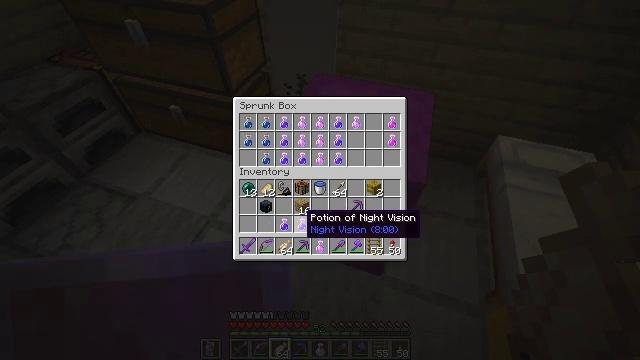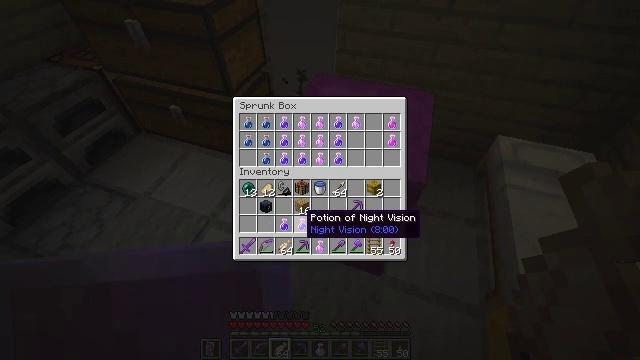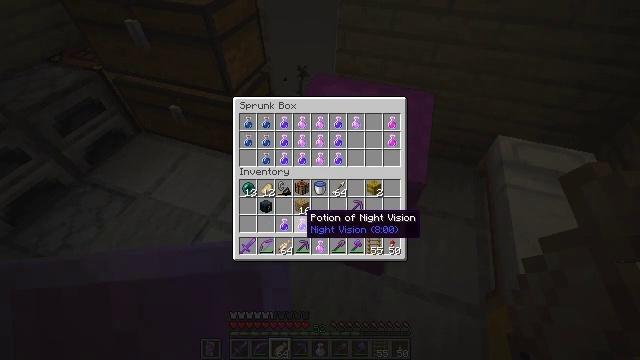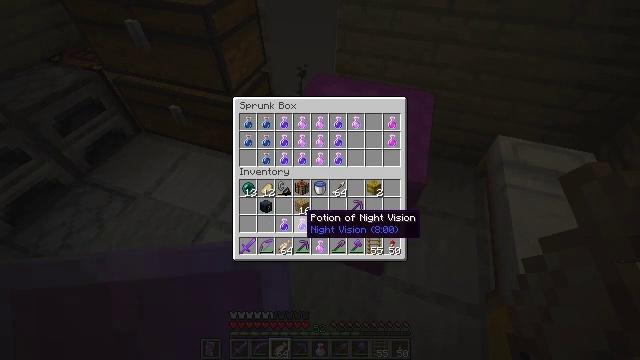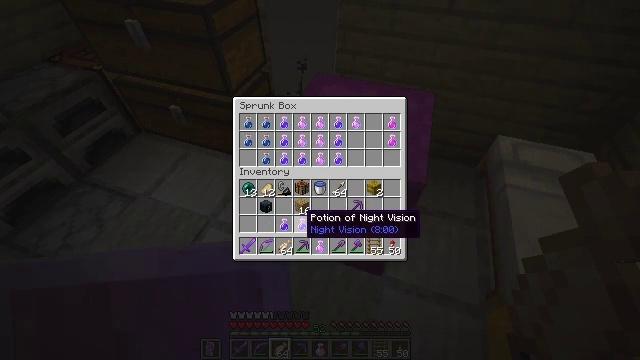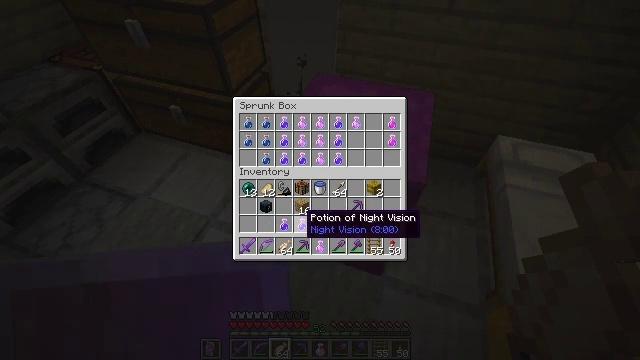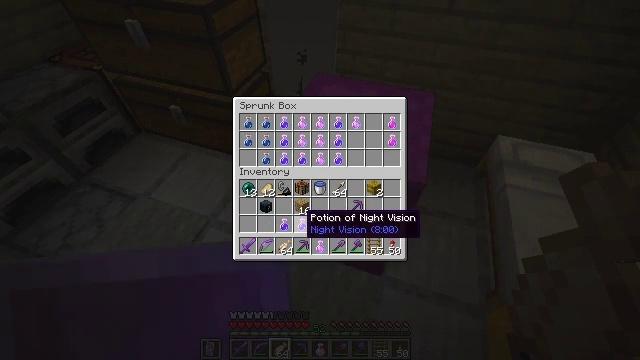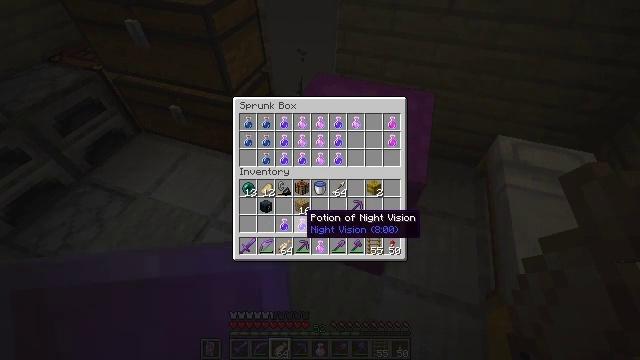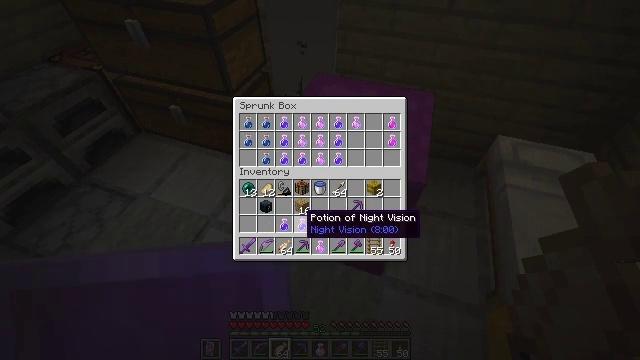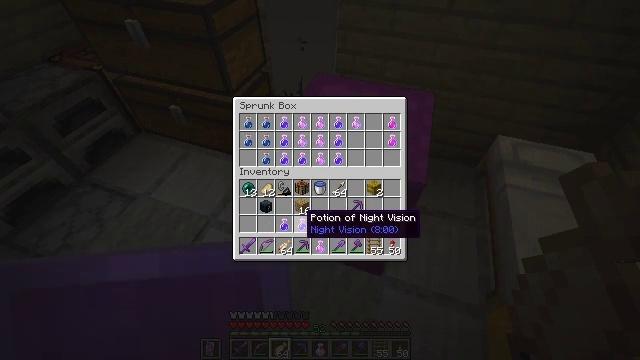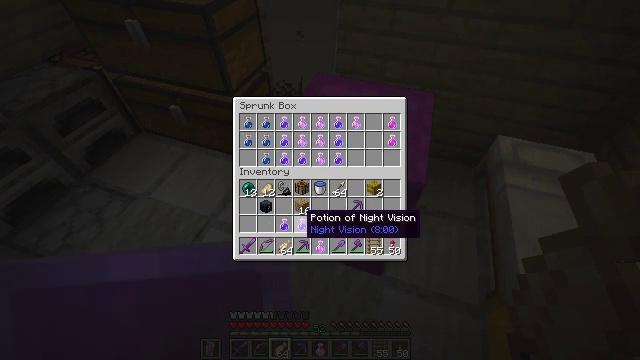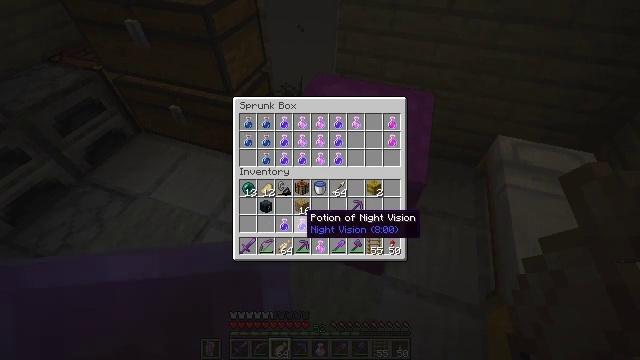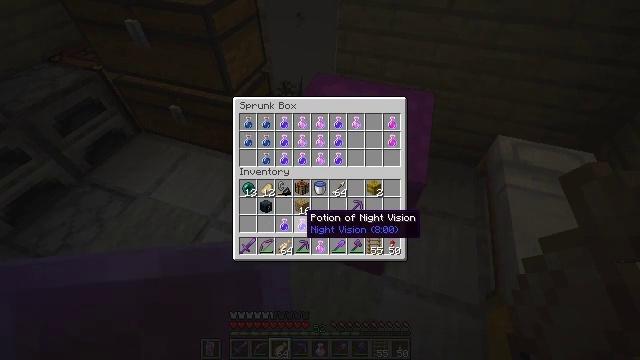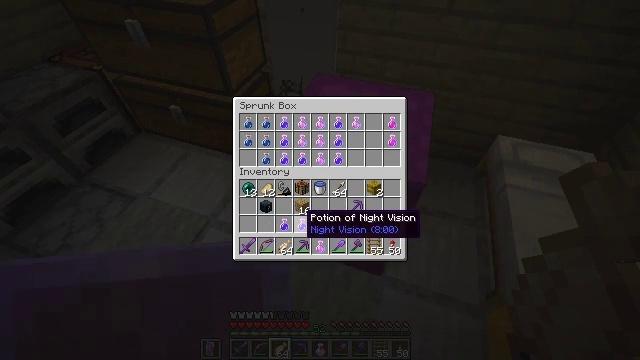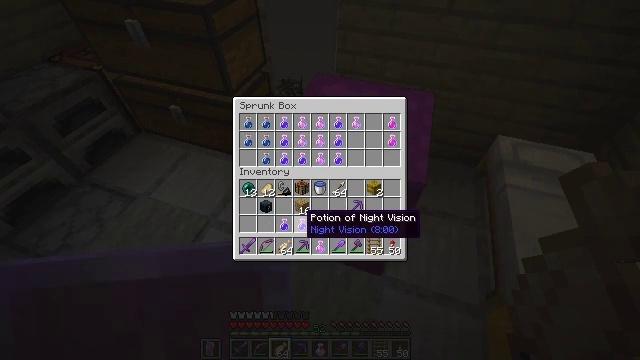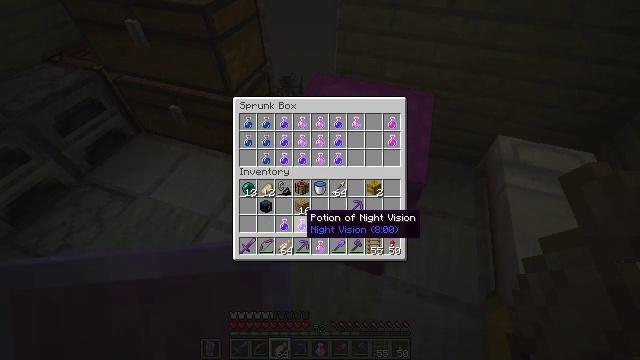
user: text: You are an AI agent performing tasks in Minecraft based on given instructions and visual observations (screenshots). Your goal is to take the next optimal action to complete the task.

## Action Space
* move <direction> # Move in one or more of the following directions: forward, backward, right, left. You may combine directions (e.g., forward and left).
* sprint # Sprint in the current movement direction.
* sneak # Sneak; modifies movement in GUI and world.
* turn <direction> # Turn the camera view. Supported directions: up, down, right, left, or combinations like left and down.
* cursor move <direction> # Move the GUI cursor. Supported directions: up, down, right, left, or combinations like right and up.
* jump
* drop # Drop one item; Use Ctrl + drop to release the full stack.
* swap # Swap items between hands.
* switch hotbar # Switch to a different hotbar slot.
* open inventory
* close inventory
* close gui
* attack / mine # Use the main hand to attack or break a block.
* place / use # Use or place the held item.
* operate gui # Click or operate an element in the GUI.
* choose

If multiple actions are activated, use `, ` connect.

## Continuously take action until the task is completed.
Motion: motion action
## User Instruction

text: Attack the magenta shulker box to retrieve it.
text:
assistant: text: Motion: no_op
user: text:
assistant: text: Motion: no_op
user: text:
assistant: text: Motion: no_op
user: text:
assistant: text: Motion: no_op
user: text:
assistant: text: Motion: no_op
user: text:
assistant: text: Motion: no_op
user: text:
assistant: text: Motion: no_op
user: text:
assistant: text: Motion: no_op
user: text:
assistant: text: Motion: no_op
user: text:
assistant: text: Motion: no_op
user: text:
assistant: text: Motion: no_op
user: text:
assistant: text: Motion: no_op
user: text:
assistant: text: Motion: no_op
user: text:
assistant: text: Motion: no_op
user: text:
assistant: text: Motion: no_op
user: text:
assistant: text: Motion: no_op
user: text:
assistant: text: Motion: no_op
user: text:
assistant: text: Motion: no_op
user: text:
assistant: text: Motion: no_op
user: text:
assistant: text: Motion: no_op
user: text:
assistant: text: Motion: no_op
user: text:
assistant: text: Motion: no_op
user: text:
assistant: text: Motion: no_op
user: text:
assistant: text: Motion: no_op
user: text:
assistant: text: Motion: no_op
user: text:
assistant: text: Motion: no_op
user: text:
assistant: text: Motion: no_op
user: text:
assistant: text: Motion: no_op
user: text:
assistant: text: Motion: no_op
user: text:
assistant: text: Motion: no_op